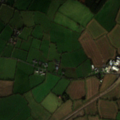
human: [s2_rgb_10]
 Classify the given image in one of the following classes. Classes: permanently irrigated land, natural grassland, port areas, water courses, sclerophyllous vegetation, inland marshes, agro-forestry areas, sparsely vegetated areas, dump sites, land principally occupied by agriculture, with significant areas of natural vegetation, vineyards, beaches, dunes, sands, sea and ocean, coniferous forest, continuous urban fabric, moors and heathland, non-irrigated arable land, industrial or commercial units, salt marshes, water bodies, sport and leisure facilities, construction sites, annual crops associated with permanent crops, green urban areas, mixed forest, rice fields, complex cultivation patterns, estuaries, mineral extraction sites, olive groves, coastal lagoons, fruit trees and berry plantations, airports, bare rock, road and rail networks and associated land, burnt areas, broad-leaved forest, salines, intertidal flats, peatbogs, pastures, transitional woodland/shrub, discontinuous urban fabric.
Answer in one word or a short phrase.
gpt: construction sites, non-irrigated arable land, pastures, coniferous forest